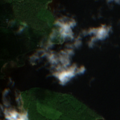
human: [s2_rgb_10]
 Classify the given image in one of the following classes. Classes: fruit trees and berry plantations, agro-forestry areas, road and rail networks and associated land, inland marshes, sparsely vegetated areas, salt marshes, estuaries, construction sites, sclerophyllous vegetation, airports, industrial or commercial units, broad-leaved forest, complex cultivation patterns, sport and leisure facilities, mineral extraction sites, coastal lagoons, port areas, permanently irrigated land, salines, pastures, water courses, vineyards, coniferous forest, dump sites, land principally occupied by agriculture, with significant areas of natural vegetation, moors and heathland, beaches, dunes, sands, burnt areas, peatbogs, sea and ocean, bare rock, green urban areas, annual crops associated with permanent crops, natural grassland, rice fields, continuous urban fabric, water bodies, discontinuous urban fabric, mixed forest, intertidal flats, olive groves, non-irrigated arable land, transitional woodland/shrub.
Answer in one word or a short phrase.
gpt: coniferous forest, mixed forest, water bodies